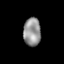
Tissue: lung
Cell type: Epithelial cells
Senescence score: 0.236
Nuclear area (px): 477
Mean DAPI intensity: 148.679